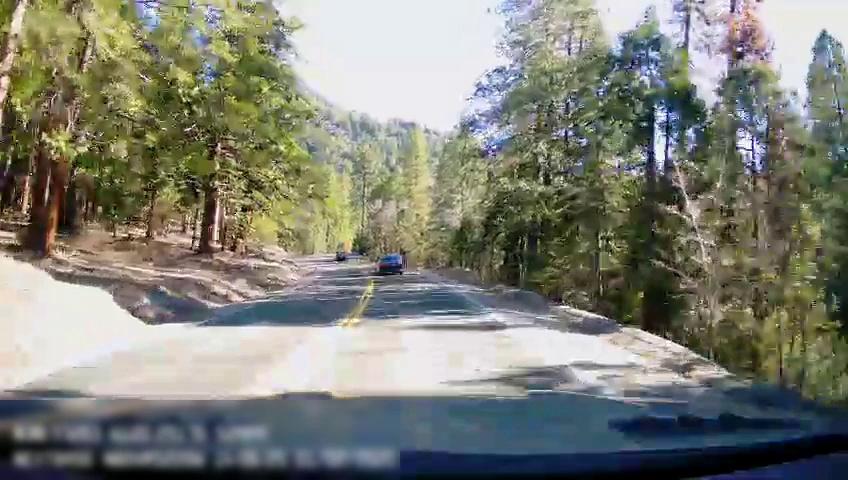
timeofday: Day
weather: Sunny
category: Drivable Space
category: Vehicles | Car
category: Vehicles | Car
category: Lanes | Opposite Lane
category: Lanes | Current Lane
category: Lanes | Current Lane